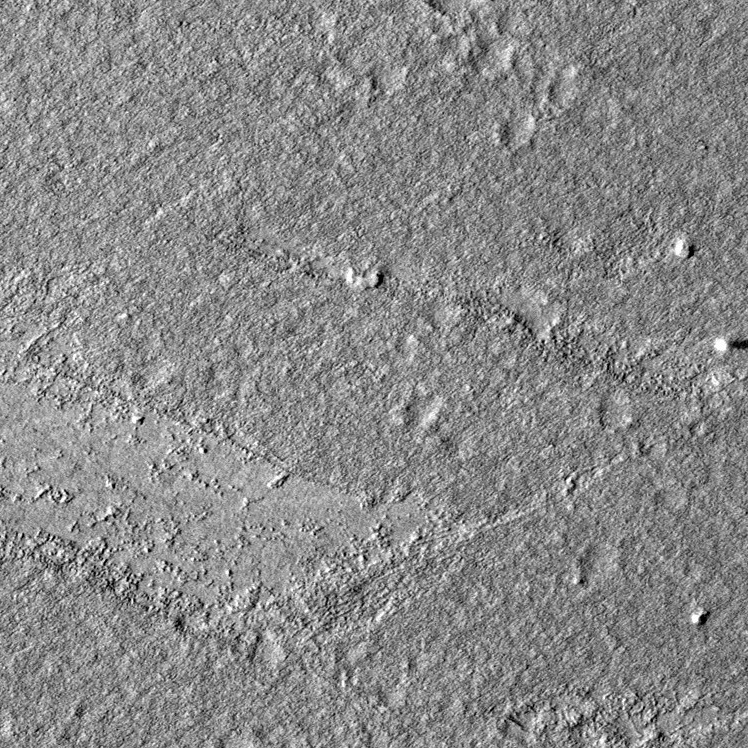
Label: dustdevil